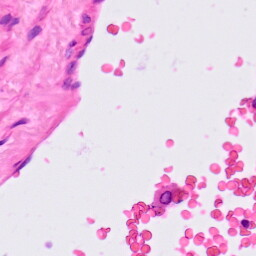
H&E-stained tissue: Lung